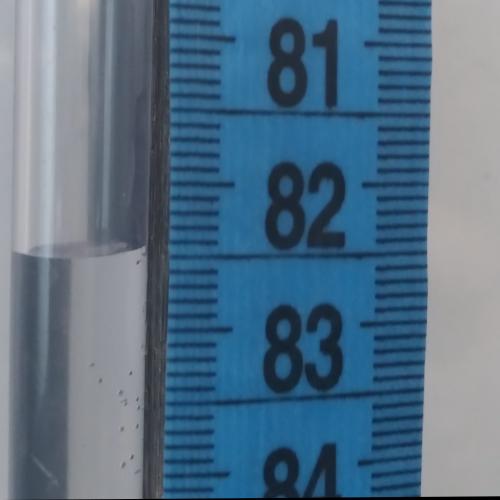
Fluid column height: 82.5 cm